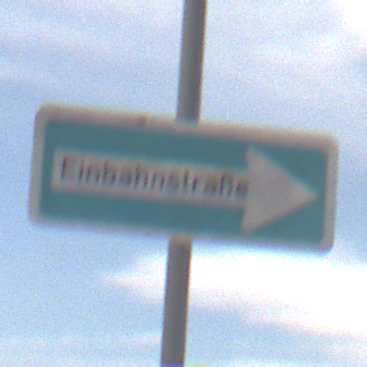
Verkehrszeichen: EinbahnstrasseRechtsweisend
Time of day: Midday
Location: Outdoor (Nature)
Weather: PartlyCloudy
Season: NotSpecified
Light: Natural